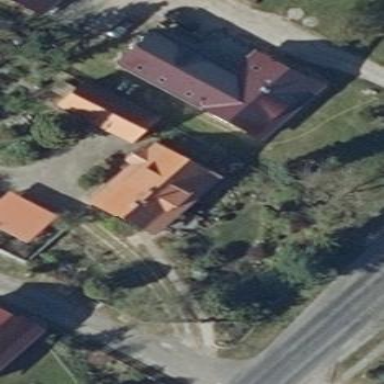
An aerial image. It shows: Simple house.